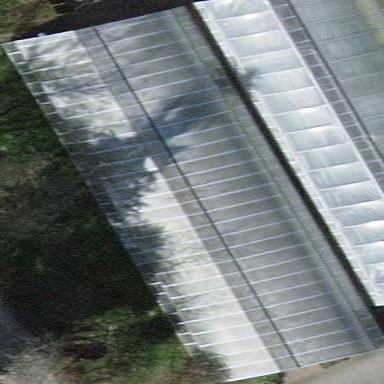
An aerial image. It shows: Greenhouse.